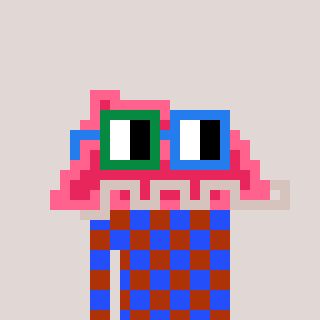
a pixel art character with square green and blue glasses, a retainer-shaped head and a hotbrown-colored body on a warm background